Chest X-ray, PA view. Patient: 35 years old, sex M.
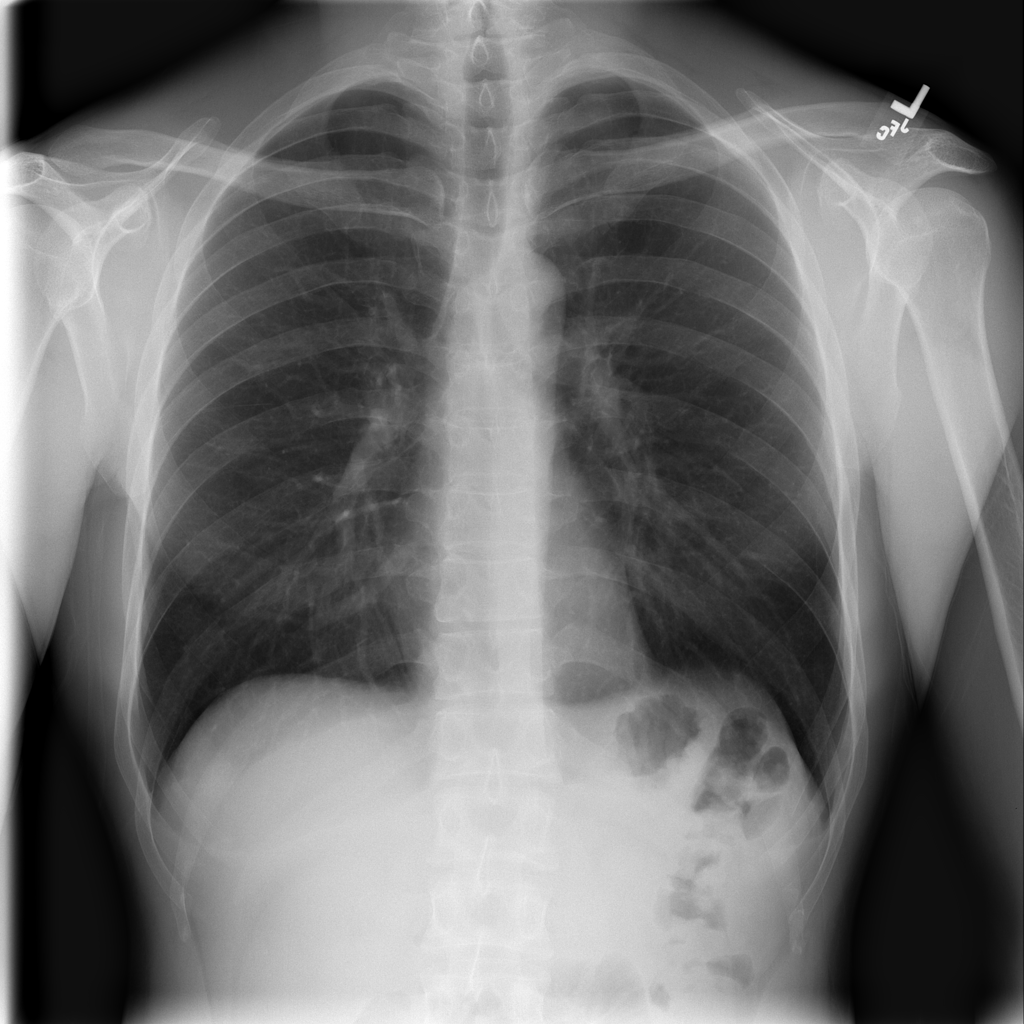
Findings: No Finding